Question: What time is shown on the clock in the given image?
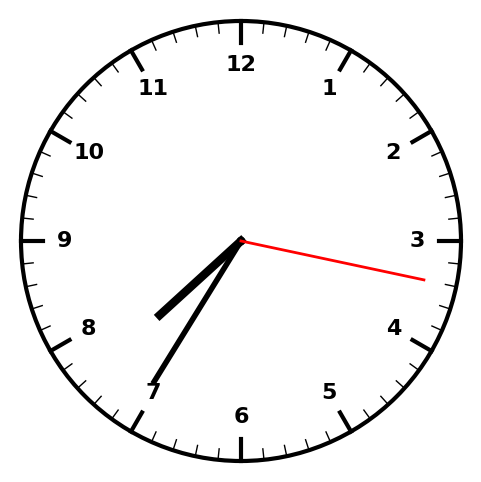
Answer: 07:35:17